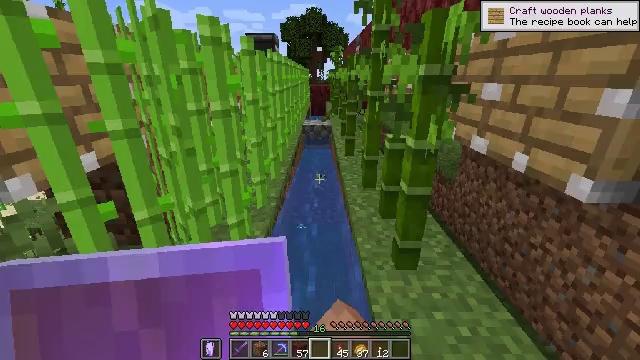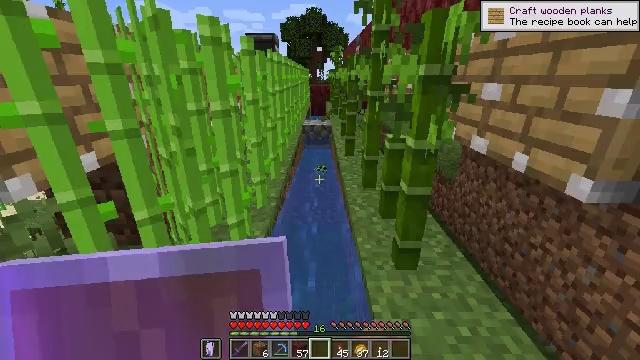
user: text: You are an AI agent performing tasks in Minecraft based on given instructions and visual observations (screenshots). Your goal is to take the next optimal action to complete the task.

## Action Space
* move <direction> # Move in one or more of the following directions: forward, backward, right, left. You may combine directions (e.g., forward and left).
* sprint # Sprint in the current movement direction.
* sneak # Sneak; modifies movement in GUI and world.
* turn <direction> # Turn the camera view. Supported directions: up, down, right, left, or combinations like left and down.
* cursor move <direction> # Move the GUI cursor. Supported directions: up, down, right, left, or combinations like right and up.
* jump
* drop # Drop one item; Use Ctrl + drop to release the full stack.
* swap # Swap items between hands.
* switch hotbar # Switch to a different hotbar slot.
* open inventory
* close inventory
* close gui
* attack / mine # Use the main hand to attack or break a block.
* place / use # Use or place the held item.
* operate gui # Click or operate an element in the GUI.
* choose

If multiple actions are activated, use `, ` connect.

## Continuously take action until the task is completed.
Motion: motion action
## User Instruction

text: Remove a sugar cane from the inventory.
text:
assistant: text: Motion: open inventory
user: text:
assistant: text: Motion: no_op